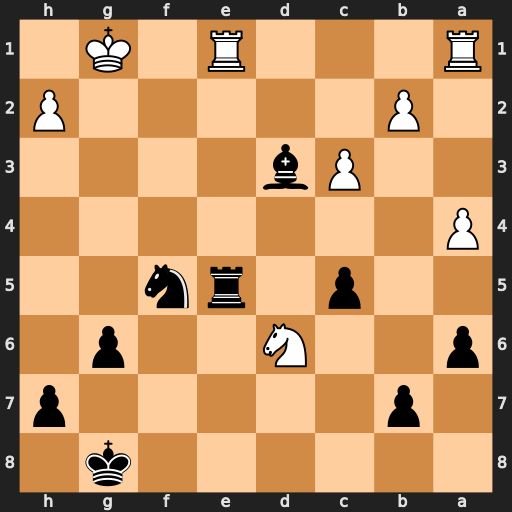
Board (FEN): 6k1/1p5p/p2N2p1/2p1rn2/P7/2Pb4/1P5P/R3R1K1
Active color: b
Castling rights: -
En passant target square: -
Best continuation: Rxe1+ Rxe1 Nxd6